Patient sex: M
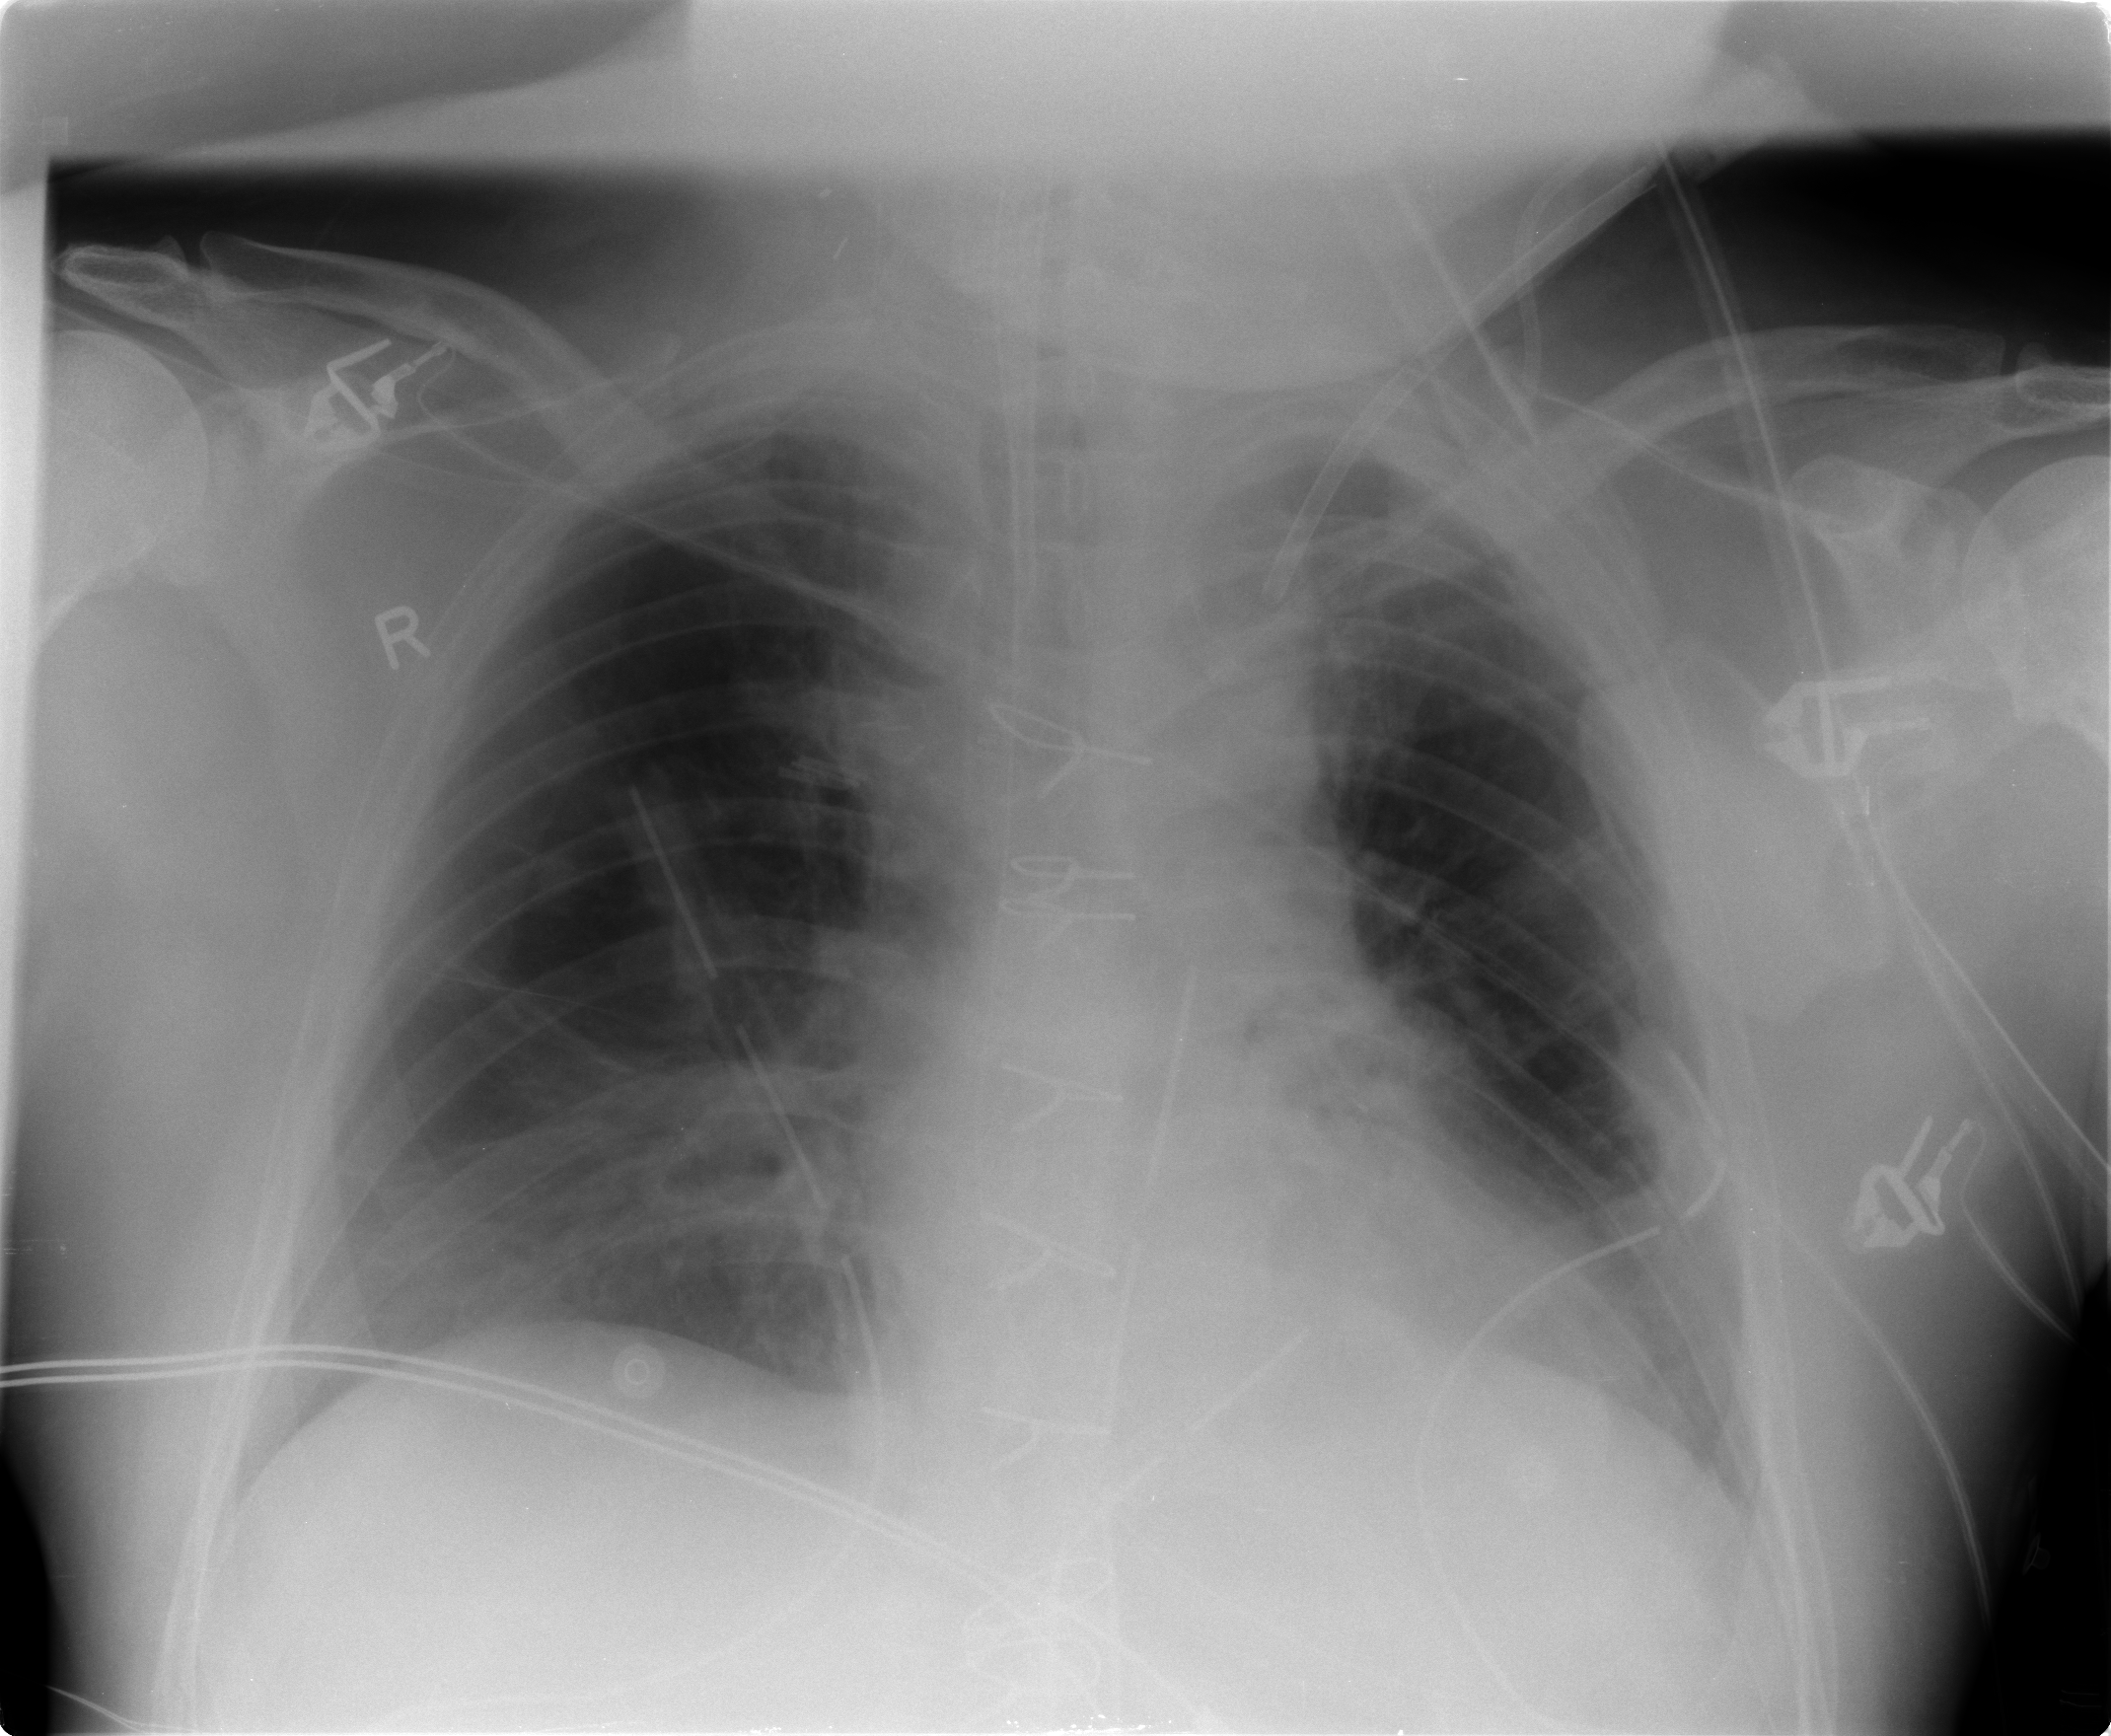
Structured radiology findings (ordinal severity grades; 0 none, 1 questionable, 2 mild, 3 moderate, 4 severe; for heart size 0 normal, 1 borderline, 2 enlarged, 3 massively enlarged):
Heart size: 0
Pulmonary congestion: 0
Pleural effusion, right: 0
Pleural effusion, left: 0
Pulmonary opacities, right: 0
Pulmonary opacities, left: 0
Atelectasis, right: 2
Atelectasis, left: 2